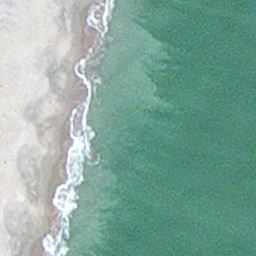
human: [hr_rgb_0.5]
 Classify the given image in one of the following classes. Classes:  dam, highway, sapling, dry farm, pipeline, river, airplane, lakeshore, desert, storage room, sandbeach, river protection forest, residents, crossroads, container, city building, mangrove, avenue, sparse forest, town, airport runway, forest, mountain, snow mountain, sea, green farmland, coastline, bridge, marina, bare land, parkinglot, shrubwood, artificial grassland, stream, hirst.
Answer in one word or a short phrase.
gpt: coastline